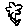
Label: flower